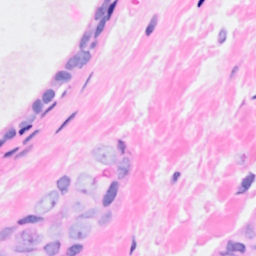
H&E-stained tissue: Breast